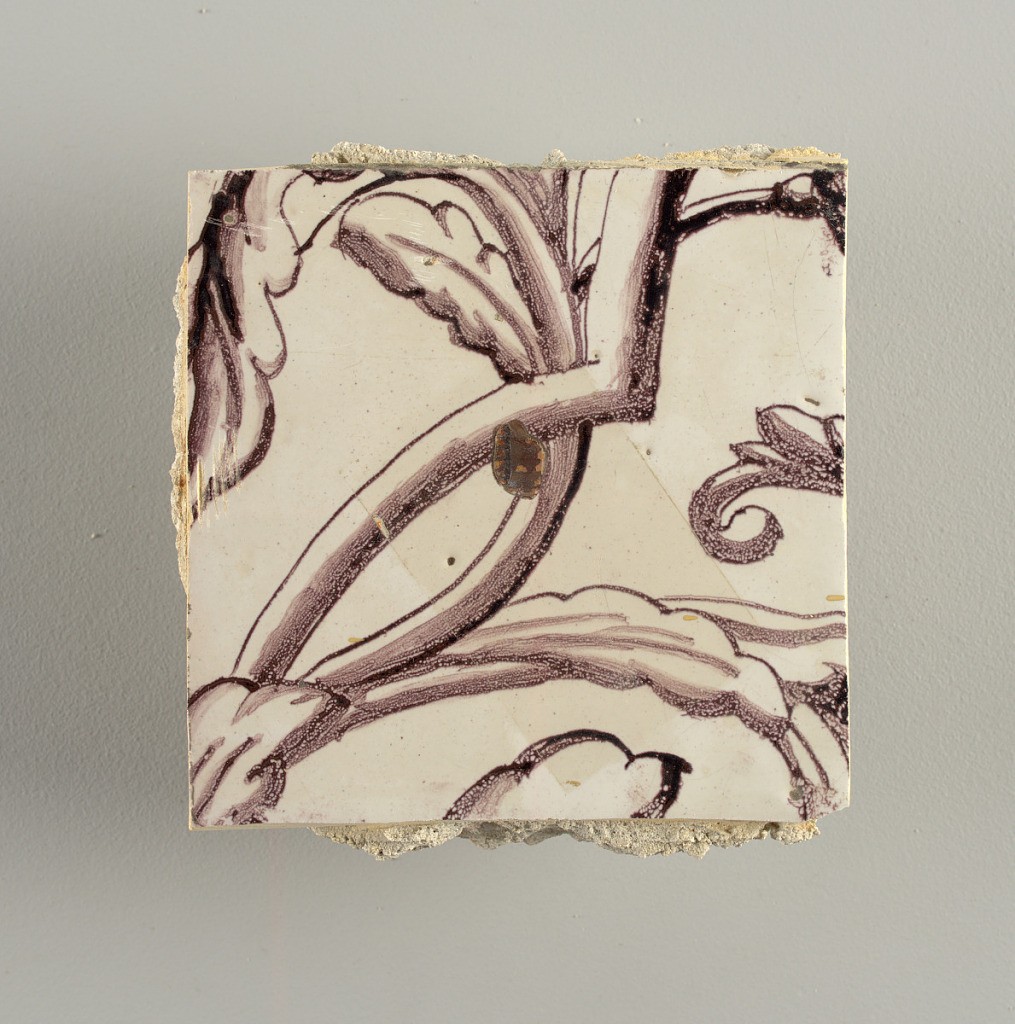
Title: Wall facing
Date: ca. 1725
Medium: Tin-glazed earthenware, underglaze
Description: Horizontal rectangle.  Thirty-seven tiles wide and twenty-one high with opening for door or window nineteen and one-half tiles high and twelve wide.  To left and right of opening, centered canopy above. Left, woman representing Hope, right, a sculputure urn.  Centered above opening, a mascaron.  Arabesque design of foliage.